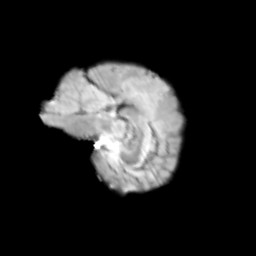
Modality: T2w
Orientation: sagittal
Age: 11
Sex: female
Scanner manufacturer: siemens
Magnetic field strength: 3 T
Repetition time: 3.8 s
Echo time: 0.07 s